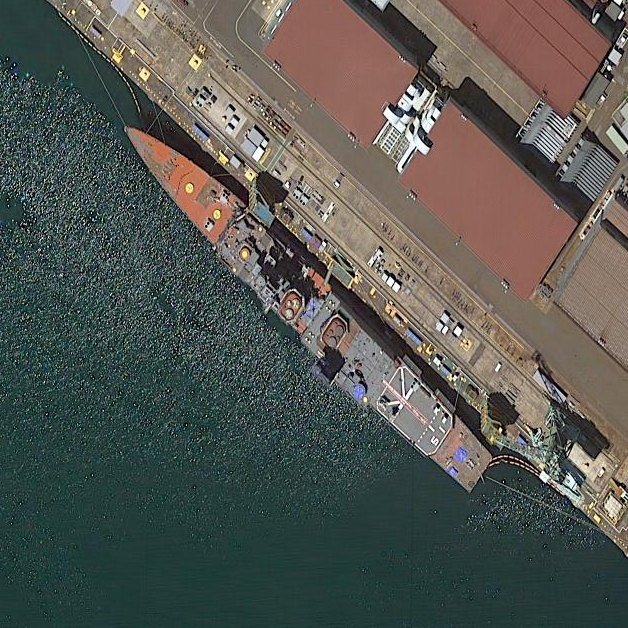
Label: cruiser